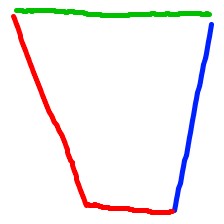
Shape: trapezoid